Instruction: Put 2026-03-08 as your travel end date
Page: home
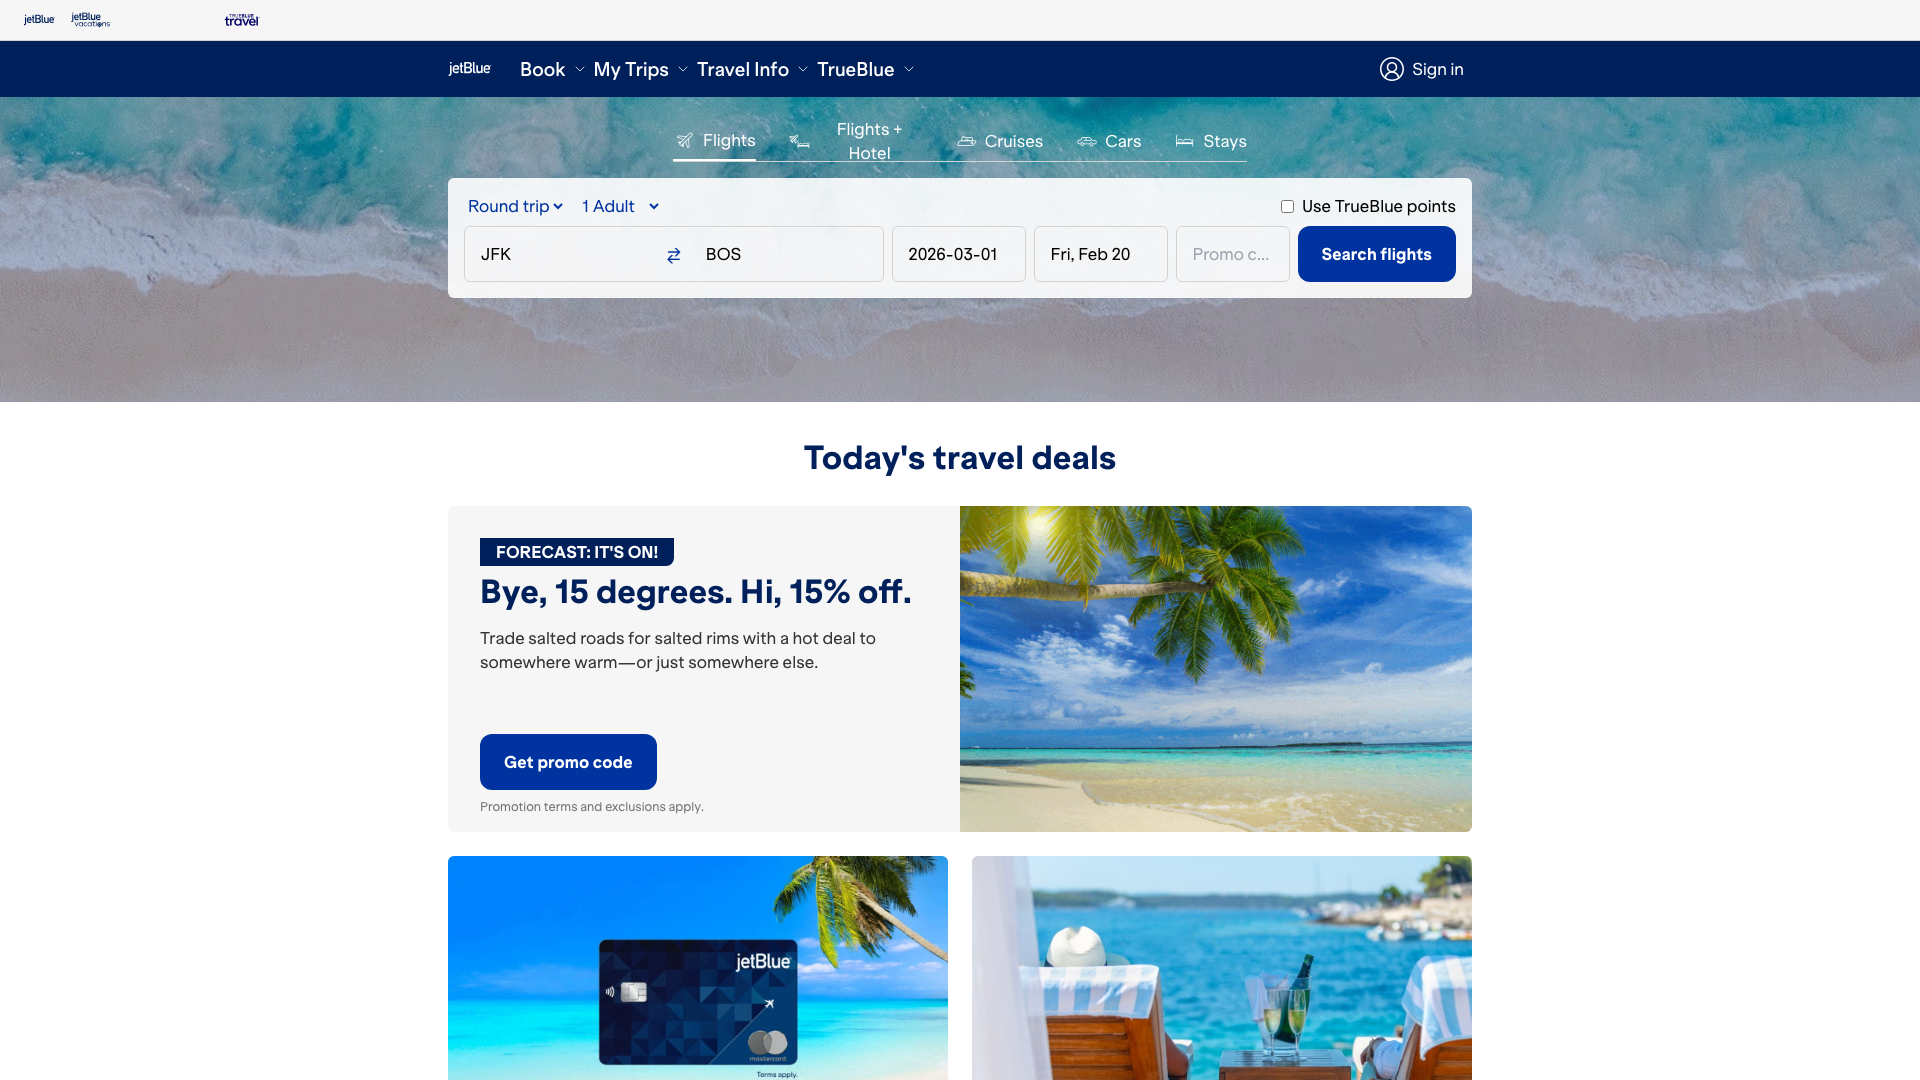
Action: type